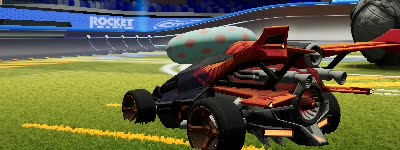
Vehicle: aftershock